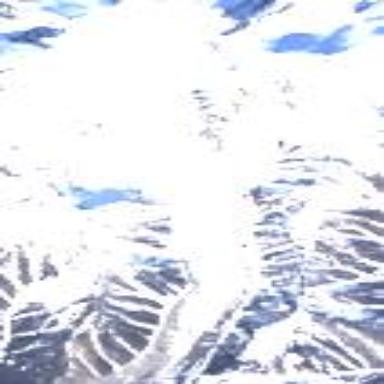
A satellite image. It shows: Stunning view of glacier.